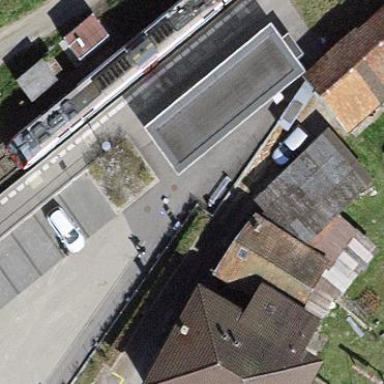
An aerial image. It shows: Train station building.